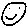
Label: smiley face